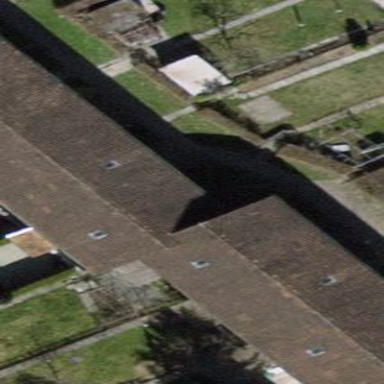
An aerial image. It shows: Terrace building.